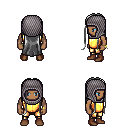
a pixel art fantasy rpg character, male body template, human, dark skin, gold chest armor, gold greaves, gray extra-long hairstyle, chain hood, bracelets, brown shoes, four views (front, back, left, right), 2x2 character sprite sheet, small pixel art, hard edges, no anti-aliasing